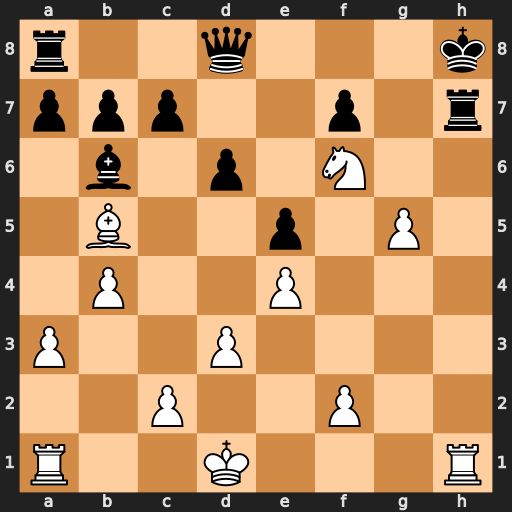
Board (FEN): r2q3k/ppp2p1r/1b1p1N2/1B2p1P1/1P2P3/P2P4/2P2P2/R2K3R
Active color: w
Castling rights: -
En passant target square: -
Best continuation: Rxh7#